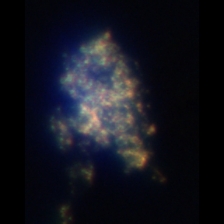
Taxon: Unknown_detritus
Group: Unknown